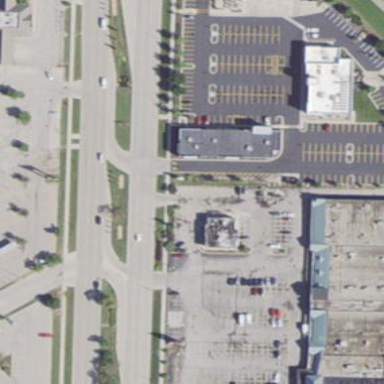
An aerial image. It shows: Retail area.